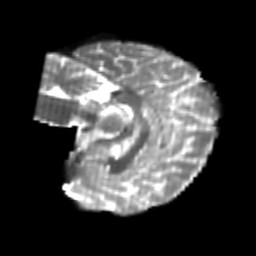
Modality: T2w
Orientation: sagittal
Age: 21
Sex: female
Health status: healthy
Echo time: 0.074 s